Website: walmart
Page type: payment
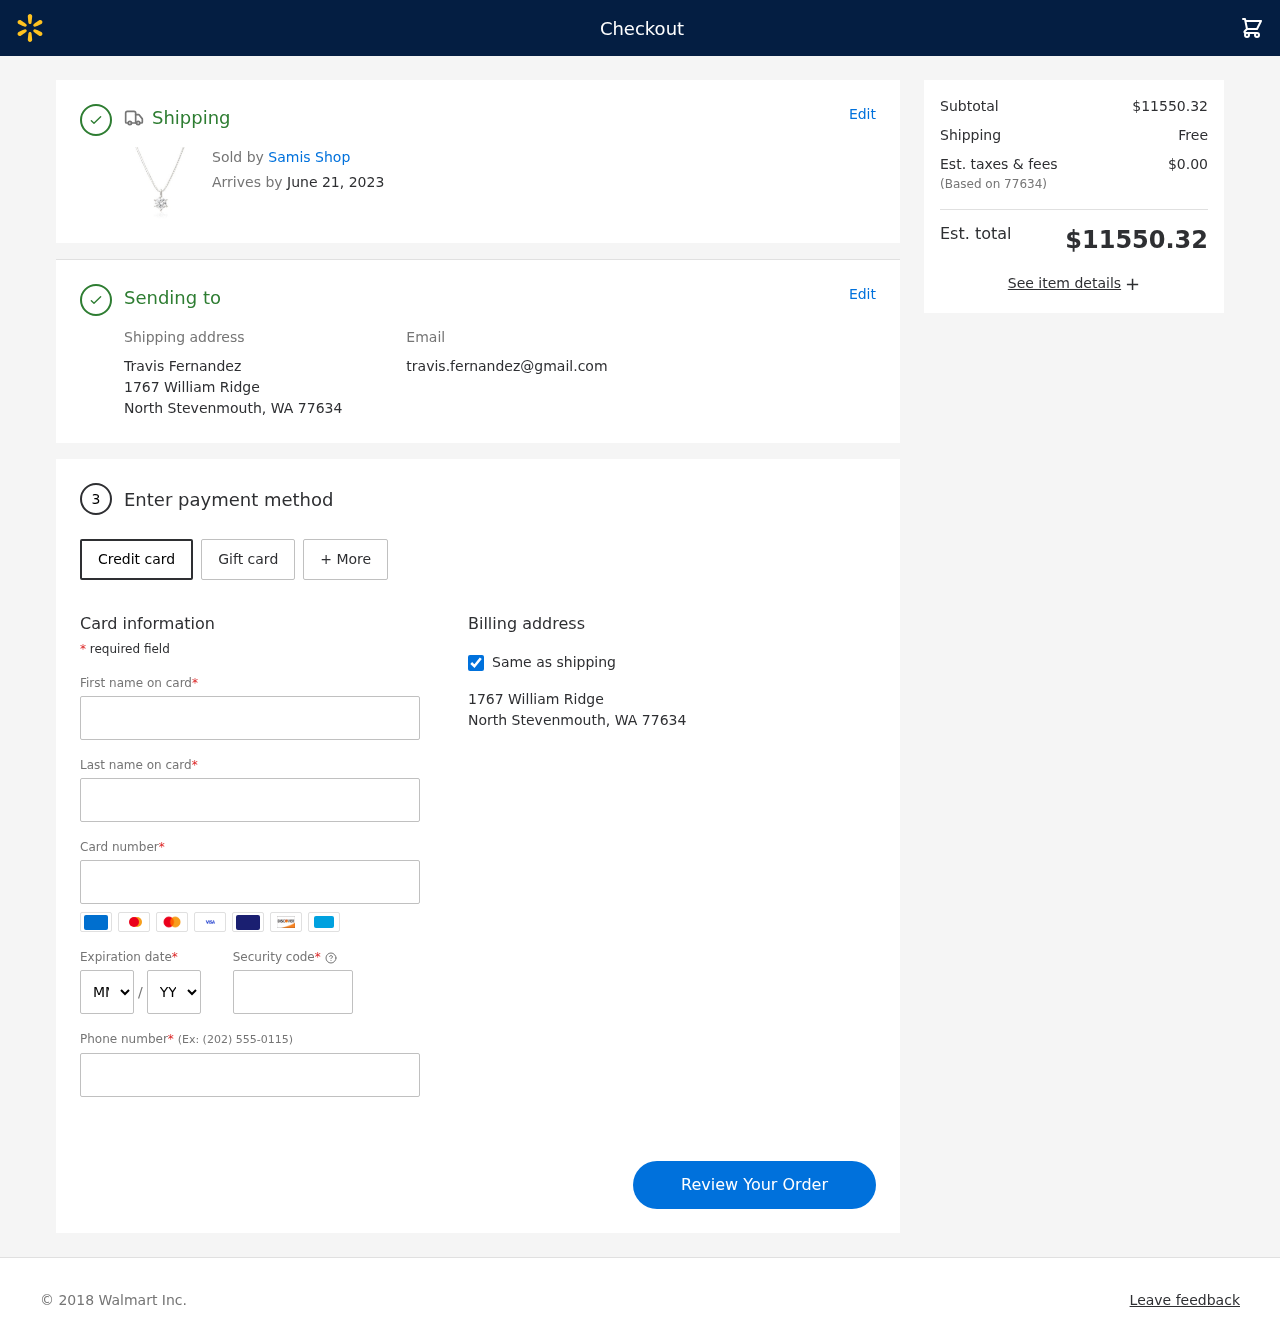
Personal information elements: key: PII_CARD_CVV
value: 372
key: PII_CARD_EXPIRY_MONTH
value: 03
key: PII_CARD_EXPIRY_YEAR
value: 30
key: PII_CARD_NUMBER
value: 4388 6788 2184 1035
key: PII_CITY_STATE_ZIP
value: North Stevenmouth, WA 77634
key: PII_EMAIL
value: travis.fernandez@gmail.com
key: PII_FIRSTNAME
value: Travis
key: PII_FULLNAME
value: Travis Fernandez
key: PII_LASTNAME
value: Fernandez
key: PII_PHONE
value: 2443504524
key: PII_POSTCODE
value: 77634
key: PII_STREET
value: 1767 William Ridge
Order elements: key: ORDER_DELIVERY_DATE
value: June 21, 2023
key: ORDER_SUBTOTAL
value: $11550.32
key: ORDER_SHIPPING_COST
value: Free
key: ORDER_TAX
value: $0.00
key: ORDER_TOTAL
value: $11550.32